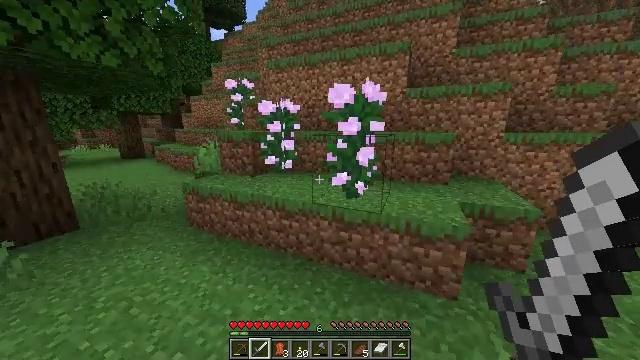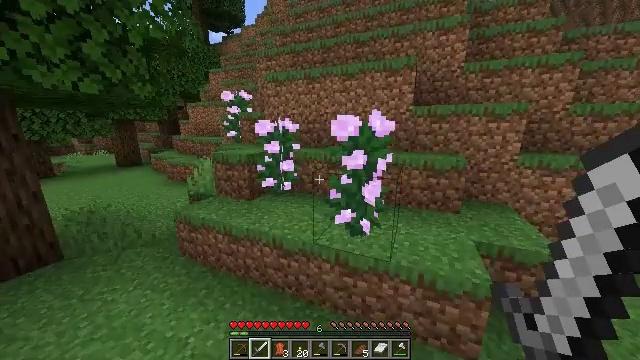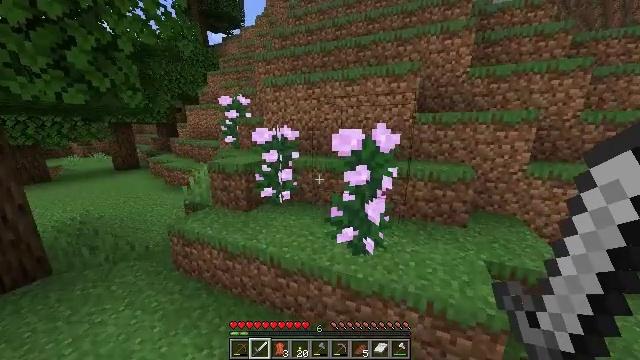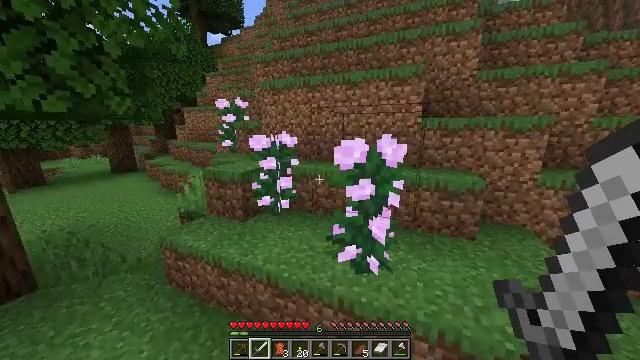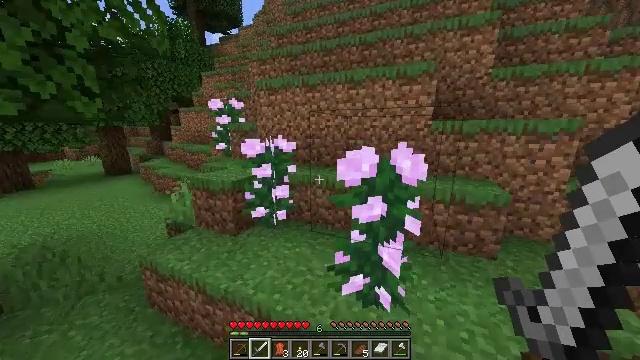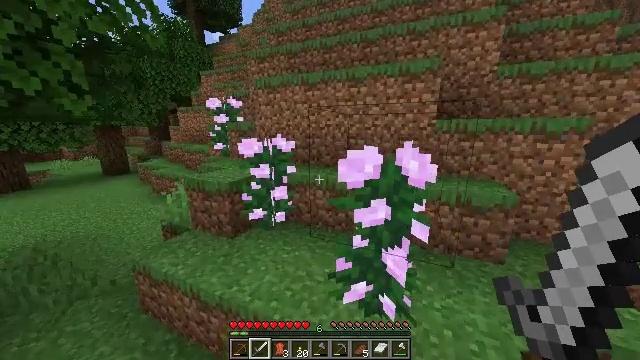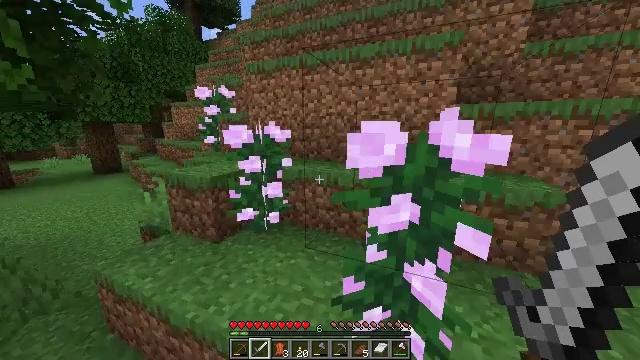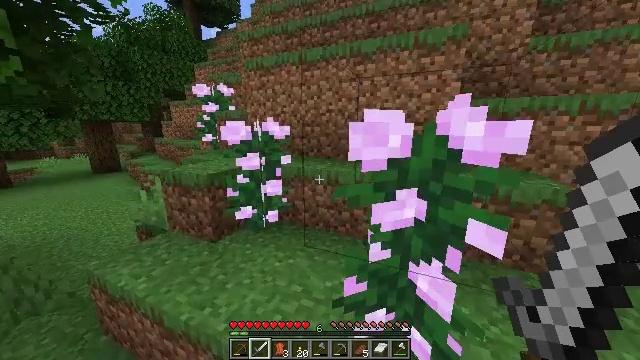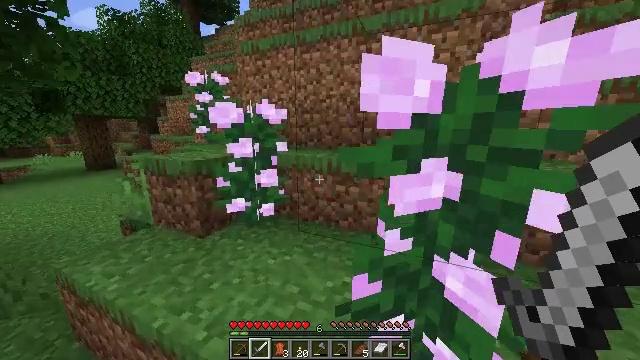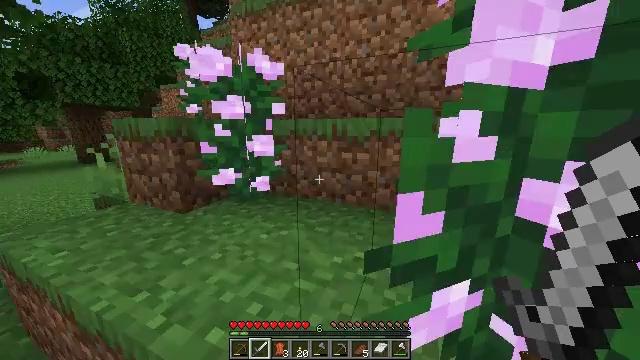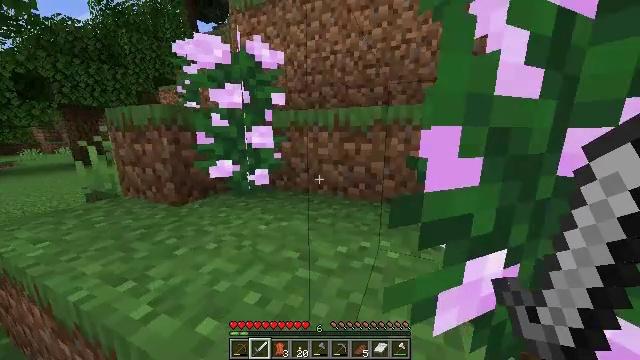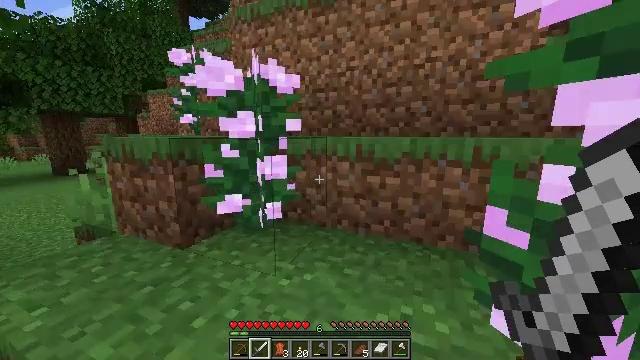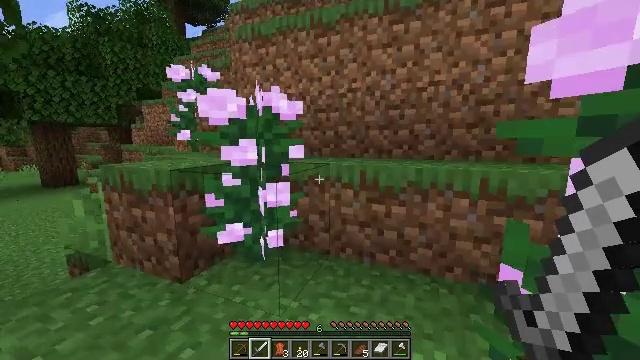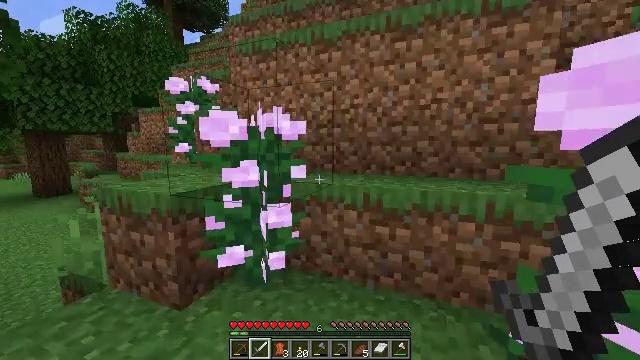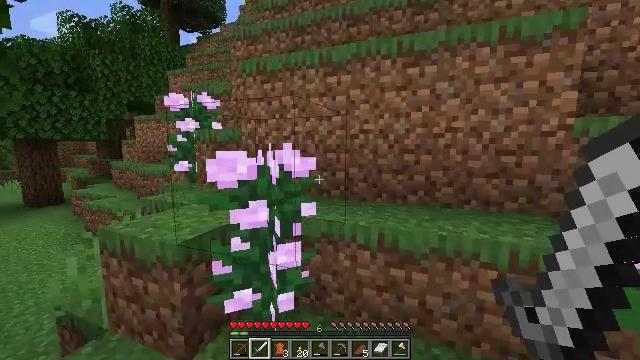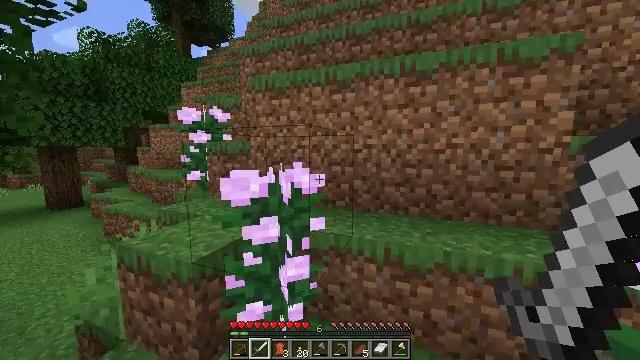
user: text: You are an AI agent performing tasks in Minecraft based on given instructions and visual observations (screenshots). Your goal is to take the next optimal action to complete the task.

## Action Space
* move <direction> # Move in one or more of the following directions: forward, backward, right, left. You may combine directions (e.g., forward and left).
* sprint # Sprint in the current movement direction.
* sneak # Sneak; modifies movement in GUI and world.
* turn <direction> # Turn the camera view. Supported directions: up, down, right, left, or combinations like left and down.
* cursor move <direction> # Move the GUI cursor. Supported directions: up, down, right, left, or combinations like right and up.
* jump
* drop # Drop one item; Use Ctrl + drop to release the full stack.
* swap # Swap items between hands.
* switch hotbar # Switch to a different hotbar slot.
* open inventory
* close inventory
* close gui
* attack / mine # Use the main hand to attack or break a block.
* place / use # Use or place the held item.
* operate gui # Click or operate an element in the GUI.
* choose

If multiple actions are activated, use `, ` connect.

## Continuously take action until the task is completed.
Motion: motion action
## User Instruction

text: Mine oak leaves.
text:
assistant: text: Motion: move forward, sprint, jump
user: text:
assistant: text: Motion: move forward, sprint, jump
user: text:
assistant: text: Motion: move forward, sprint, jump
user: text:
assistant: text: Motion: move forward, sprint, jump
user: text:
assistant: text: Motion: move forward, sprint, jump
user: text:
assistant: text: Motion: move forward, sprint, jump
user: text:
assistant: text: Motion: move forward, sprint, jump
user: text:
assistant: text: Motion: move forward, sprint, jump
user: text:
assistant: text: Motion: move forward, sprint, jump
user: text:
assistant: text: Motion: move forward, sprint, turn up, jump
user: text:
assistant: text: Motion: move forward, sprint, turn up, jump
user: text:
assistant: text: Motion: move forward, sprint, turn up, jump
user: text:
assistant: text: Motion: move forward, sprint, turn up, jump
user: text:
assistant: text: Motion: move forward, sprint, jump
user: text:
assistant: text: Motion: move forward, sprint, jump
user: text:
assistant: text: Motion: move forward, sprint, jump
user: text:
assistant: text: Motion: move forward, sprint, jump
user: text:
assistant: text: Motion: move forward, sprint, jump
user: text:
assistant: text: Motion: move forward, sprint, jump
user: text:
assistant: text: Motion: move forward, sprint, turn right and up, jump
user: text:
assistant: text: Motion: move forward, sprint, turn right, jump
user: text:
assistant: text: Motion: move forward, sprint, turn right and up, jump
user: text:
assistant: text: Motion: move forward, sprint, turn right, jump
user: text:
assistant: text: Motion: move forward, sprint, jump
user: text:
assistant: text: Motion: move forward, sprint, jump
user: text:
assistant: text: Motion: move forward, sprint, jump
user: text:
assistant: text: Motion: move forward, sprint, jump
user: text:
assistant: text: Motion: move forward, sprint, turn left, jump
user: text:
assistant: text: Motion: move forward, sprint, turn left, jump
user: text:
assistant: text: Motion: move forward, sprint, turn left, jump